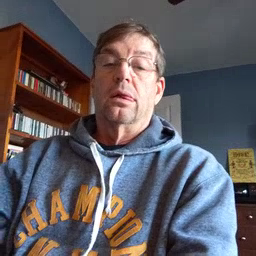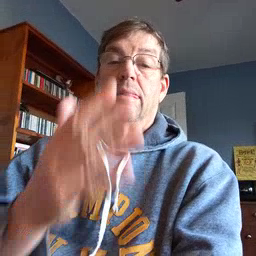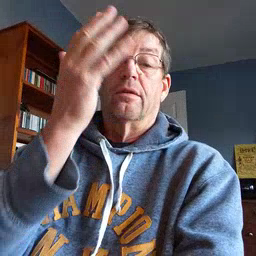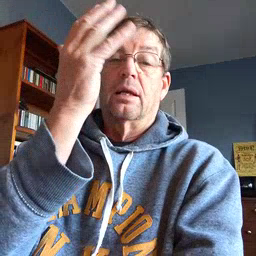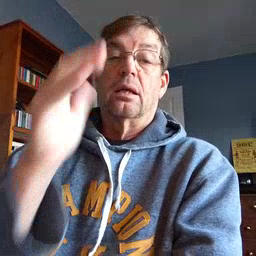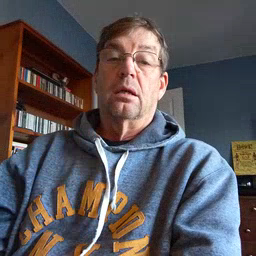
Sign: tree